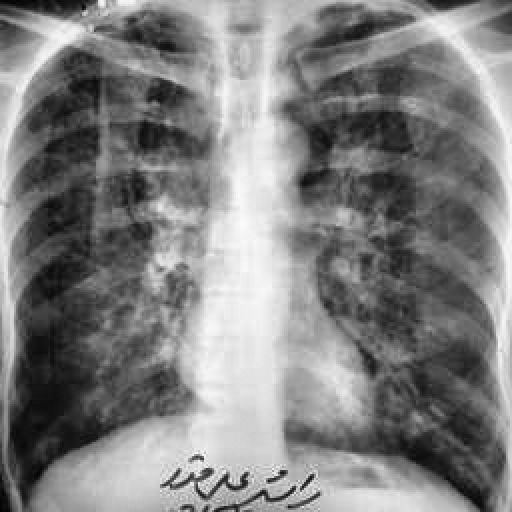
Finding: TUBERCULOSIS